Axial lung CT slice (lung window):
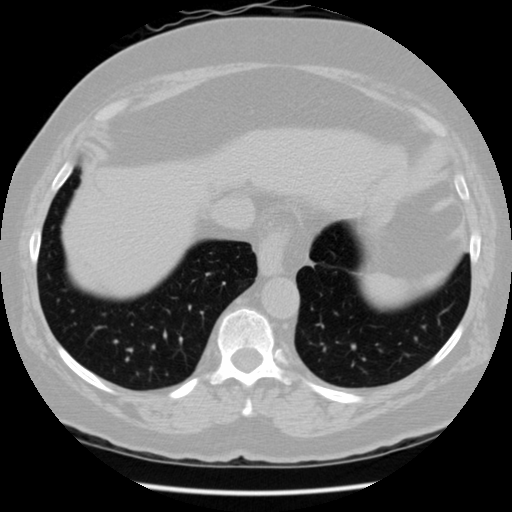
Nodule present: no